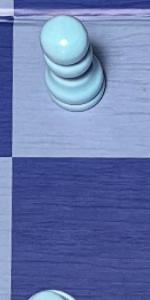
Label: Empty